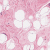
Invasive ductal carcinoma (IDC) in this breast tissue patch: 0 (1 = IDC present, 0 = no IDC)